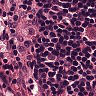
Metastatic tissue present: no